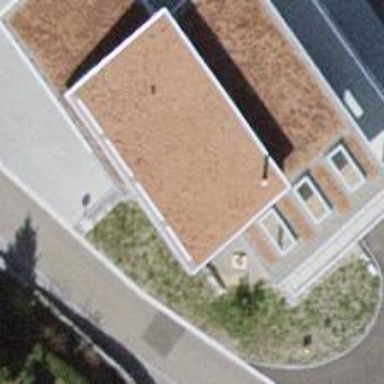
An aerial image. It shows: Detached building with flat roof.